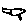
Label: fish